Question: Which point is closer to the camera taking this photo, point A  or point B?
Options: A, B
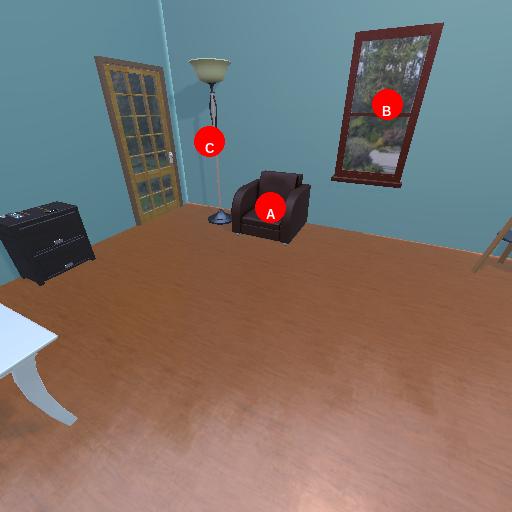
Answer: A